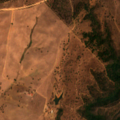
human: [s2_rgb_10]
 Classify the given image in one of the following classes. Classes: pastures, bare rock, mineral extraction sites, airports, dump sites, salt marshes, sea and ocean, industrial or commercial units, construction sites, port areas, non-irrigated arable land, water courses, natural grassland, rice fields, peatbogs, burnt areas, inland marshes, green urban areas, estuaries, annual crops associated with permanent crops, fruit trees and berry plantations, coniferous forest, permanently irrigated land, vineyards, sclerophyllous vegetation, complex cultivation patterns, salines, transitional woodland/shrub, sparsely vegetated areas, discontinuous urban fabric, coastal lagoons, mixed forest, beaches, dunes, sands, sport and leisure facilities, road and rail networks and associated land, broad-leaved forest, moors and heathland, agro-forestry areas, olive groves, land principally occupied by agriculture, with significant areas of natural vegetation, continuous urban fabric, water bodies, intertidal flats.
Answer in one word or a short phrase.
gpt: non-irrigated arable land, agro-forestry areas, broad-leaved forest, mixed forest, transitional woodland/shrub